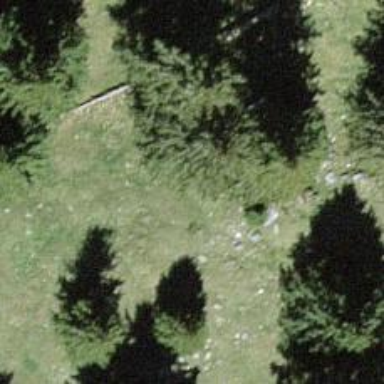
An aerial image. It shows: Needle-leaved tree in nature.